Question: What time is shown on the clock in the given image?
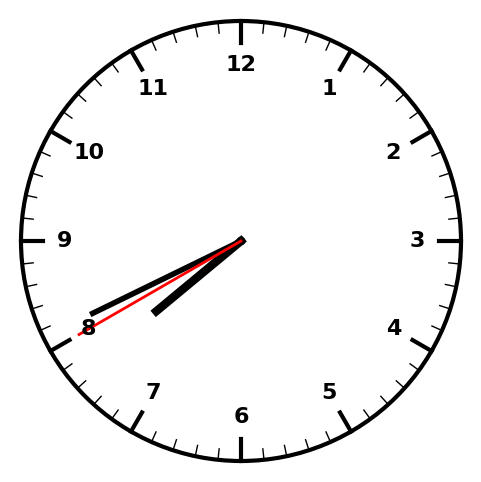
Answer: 07:40:40